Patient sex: M
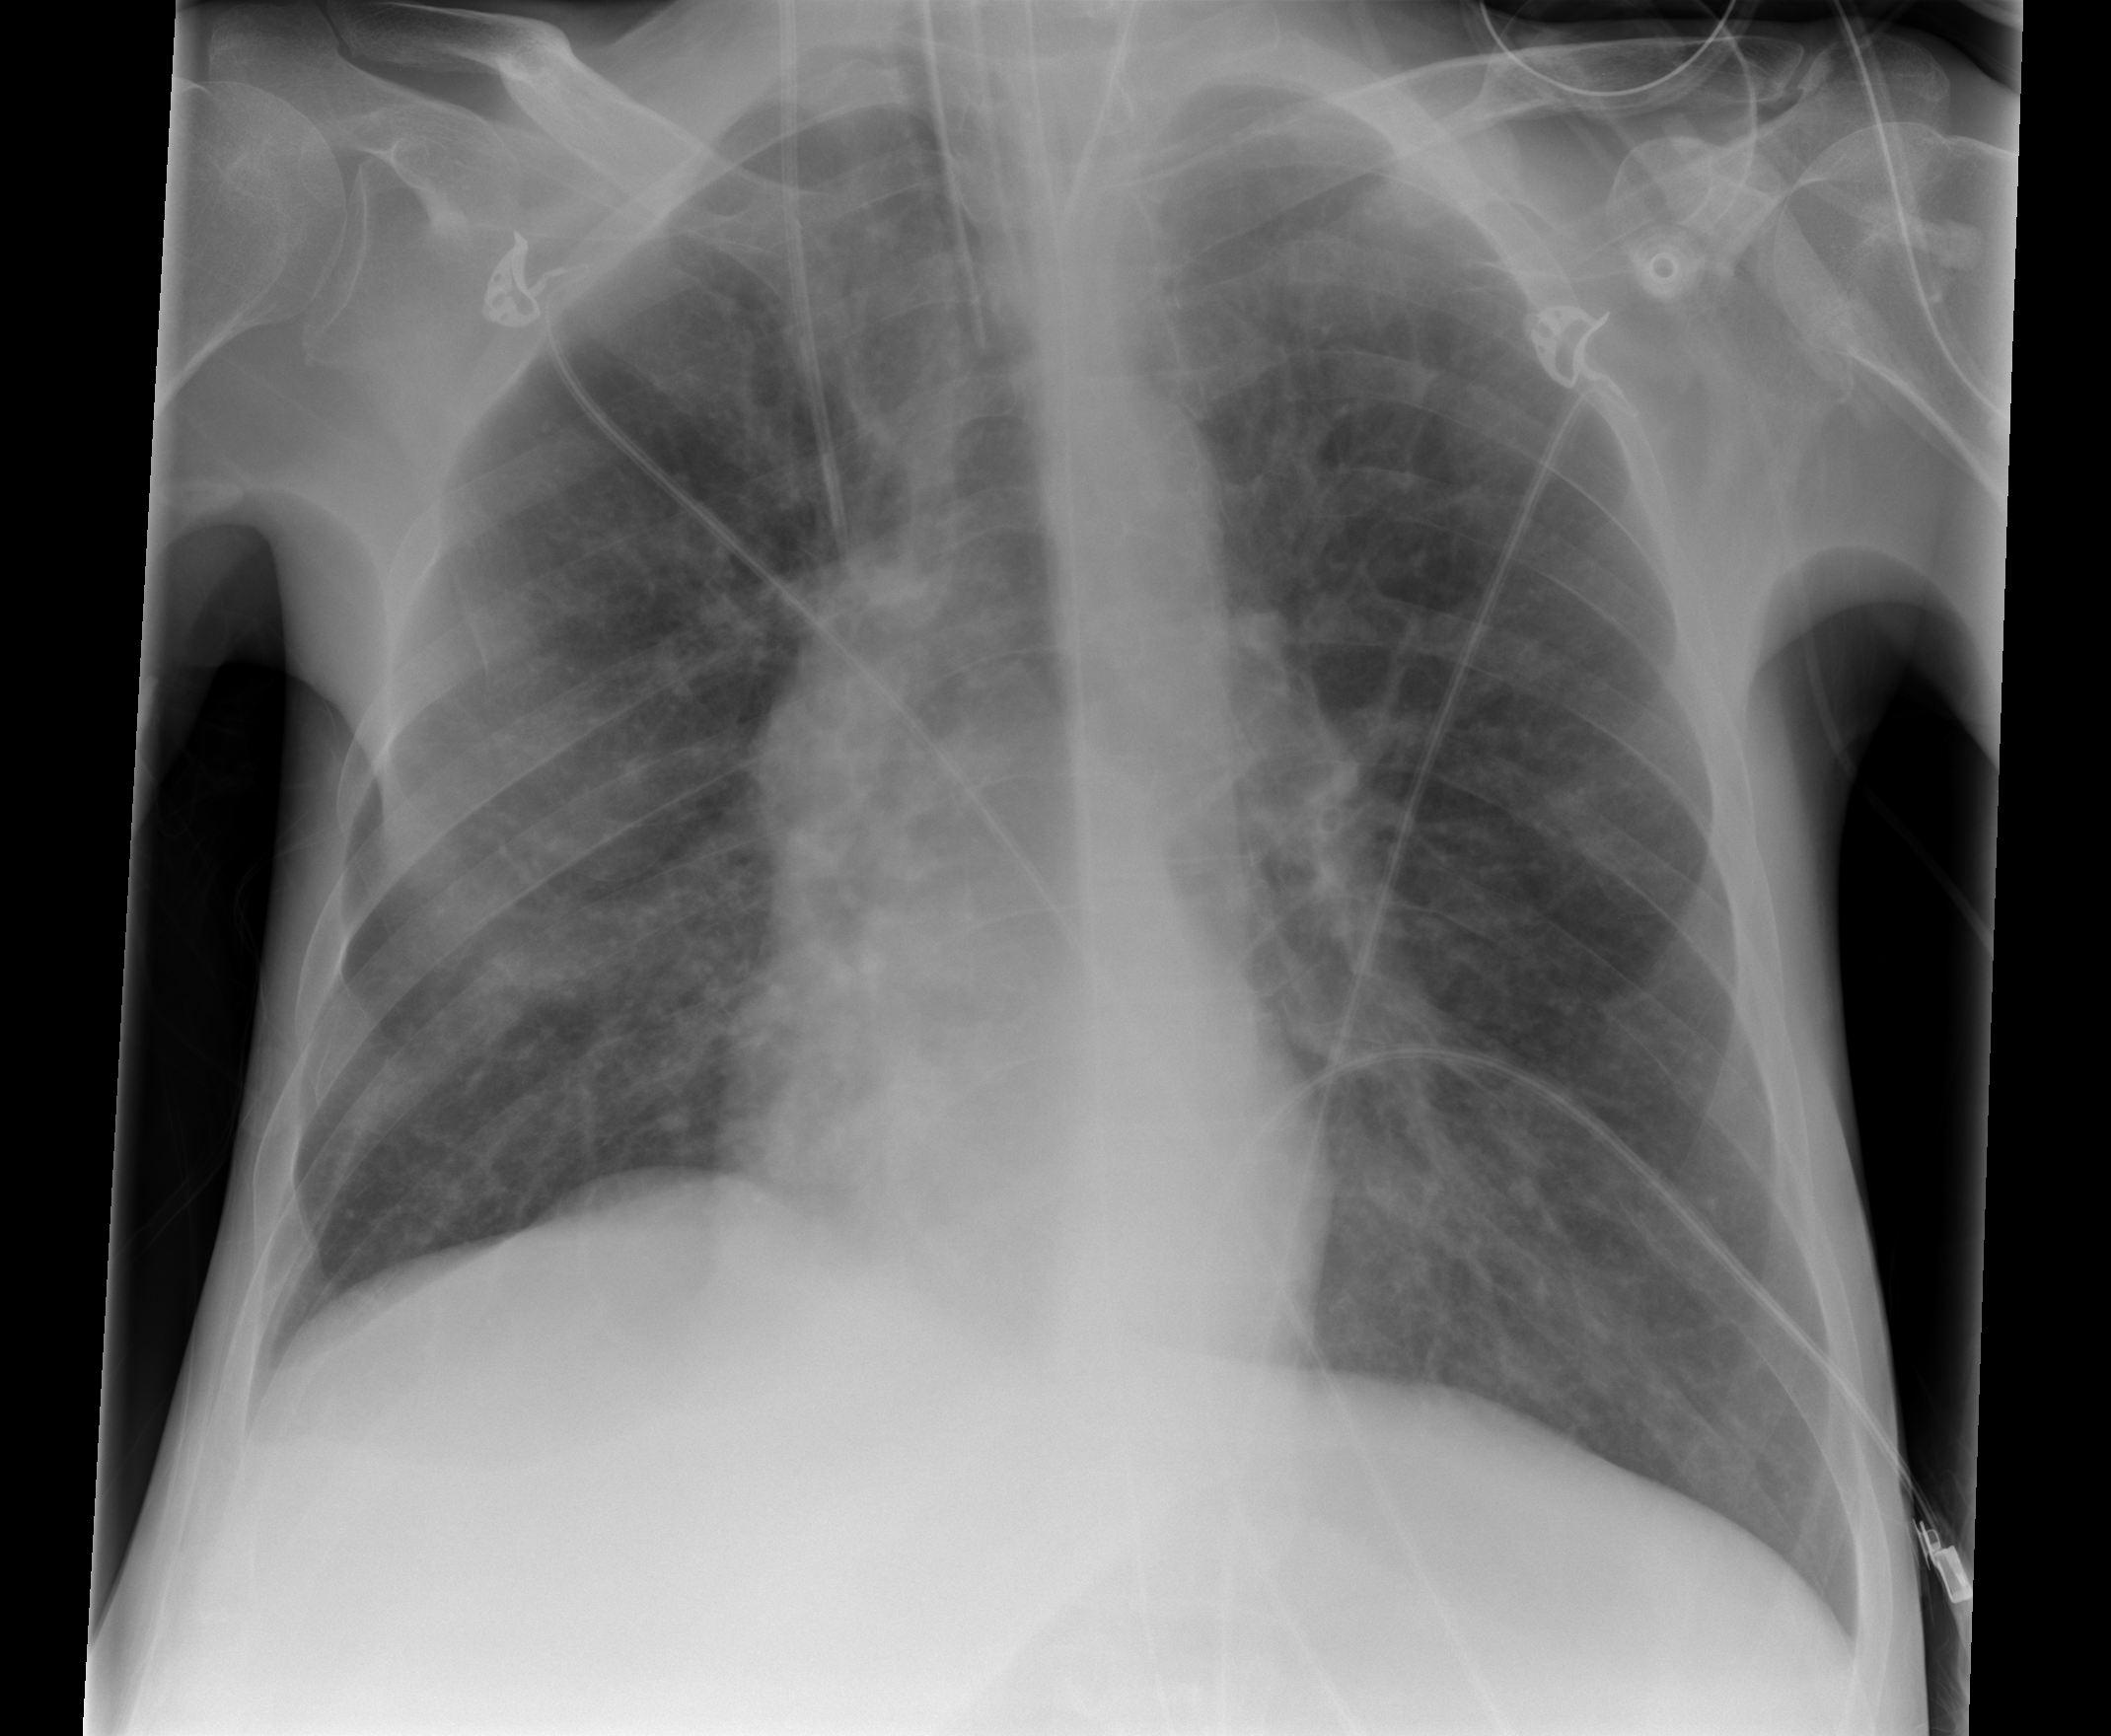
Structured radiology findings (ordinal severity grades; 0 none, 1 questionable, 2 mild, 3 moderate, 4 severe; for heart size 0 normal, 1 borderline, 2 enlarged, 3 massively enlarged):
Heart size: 0
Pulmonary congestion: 1
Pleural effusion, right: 0
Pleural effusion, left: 0
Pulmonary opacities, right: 0
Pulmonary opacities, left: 0
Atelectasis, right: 2
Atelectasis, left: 0